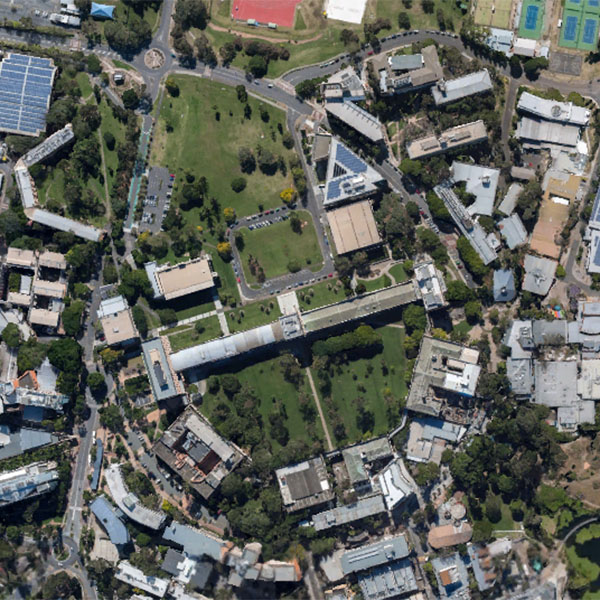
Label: School